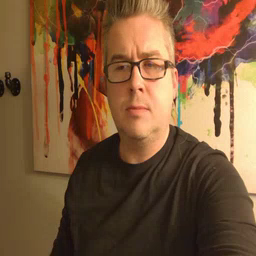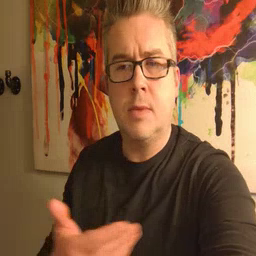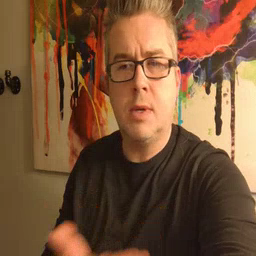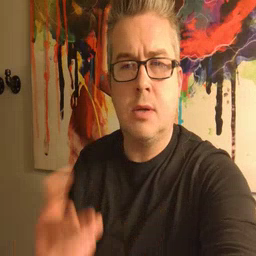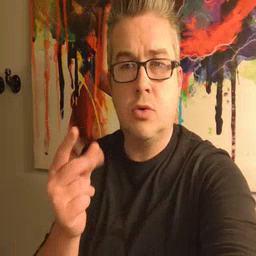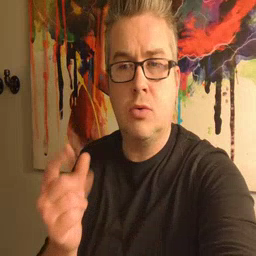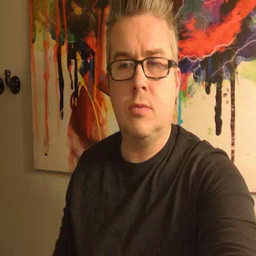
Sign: puppy